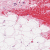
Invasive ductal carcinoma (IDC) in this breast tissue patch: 0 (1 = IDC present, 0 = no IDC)